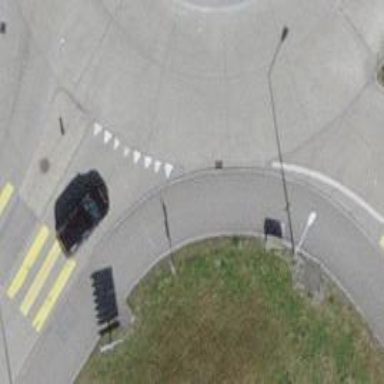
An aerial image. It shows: Road with "give way" sign.